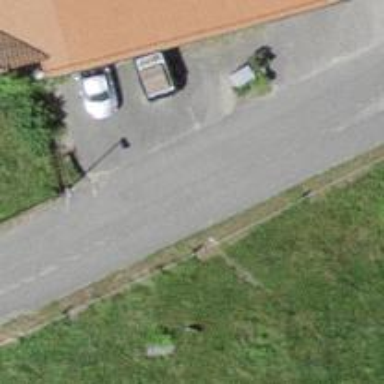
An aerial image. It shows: Asphalt road in residential area.